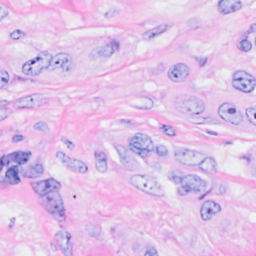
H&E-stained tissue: Breast